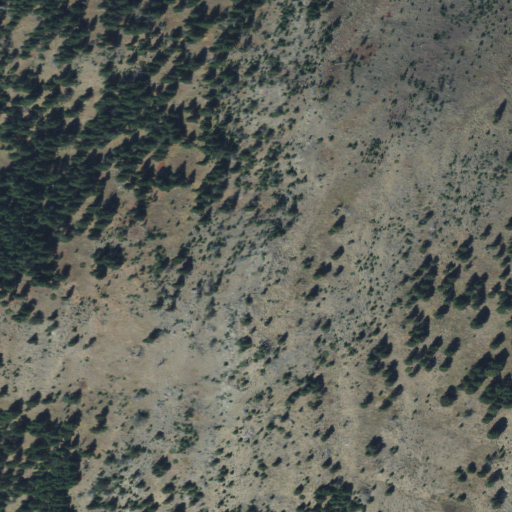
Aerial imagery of mountain in Montana named Grassy Mountain containing evergreen forest and shrub